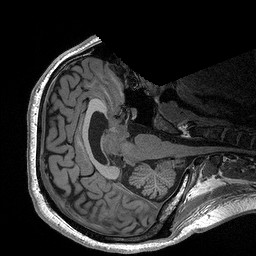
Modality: T1w
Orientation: axial
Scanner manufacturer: siemens
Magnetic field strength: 3 T
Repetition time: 2.3 s
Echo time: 0.00298 s